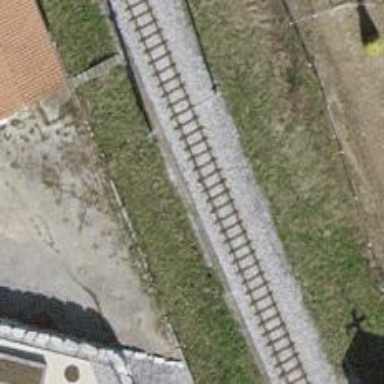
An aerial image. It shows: Narrow-gauge railway track with electrified contact line. The railway has one track.